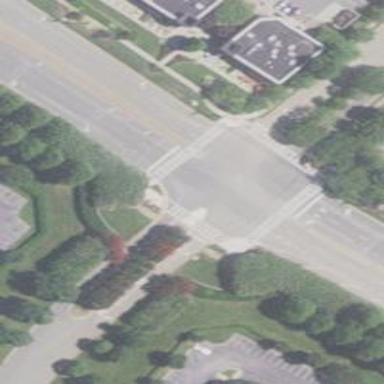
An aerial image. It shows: Marked road crossing.